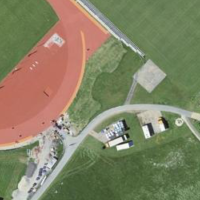
EUNIS habitat code: 53
Species observed at this site:
Plantago media